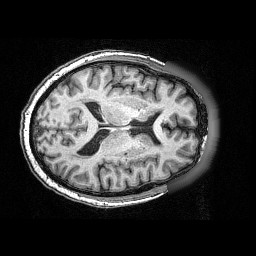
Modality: T1w
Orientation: axial
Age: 56
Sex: male
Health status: ill
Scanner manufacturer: siemens
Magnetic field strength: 3 T
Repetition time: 0.0025 s
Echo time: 0.00336 s